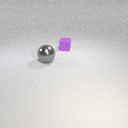
small purple rubber cube to the right of large gray metal sphere